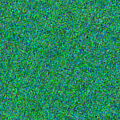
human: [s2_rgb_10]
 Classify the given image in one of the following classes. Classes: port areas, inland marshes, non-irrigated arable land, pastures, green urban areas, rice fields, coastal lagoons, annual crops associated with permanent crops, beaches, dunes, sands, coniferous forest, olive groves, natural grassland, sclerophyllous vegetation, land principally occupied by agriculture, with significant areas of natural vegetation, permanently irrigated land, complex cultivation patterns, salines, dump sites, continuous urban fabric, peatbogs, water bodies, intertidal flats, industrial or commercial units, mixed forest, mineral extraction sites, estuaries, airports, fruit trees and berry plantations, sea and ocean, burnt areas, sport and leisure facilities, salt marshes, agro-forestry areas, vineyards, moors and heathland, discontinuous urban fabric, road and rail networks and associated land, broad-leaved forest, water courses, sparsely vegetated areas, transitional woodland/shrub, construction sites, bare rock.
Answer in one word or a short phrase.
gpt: sea and ocean